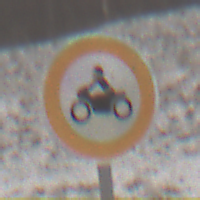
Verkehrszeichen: VerbotKraftraeder
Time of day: Midday
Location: Outdoor (Nature)
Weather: Overcast
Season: Winter
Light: Natural